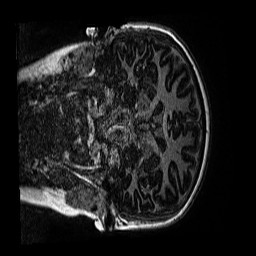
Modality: MP2RAGE
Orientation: coronal
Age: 10
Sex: female
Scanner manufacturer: siemens
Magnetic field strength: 3 T
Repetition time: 4 s
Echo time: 0.00299 s